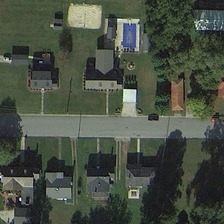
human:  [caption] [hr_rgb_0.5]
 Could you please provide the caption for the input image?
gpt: some buildings and green trees are in two sides of a road in a medium residential area .

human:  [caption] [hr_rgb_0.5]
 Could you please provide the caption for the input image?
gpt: some buildings and green trees are in two sides of a road in a medium residential area .

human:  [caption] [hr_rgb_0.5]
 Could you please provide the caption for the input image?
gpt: some buildings and green trees are in two sides of a road in a medium residential area .

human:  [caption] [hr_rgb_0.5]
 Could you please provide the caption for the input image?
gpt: some buildings and green trees are in two sides of a road in a medium residential area .

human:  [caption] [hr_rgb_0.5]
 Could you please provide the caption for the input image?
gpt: some buildings and green trees are in two sides of a road in a medium residential area .